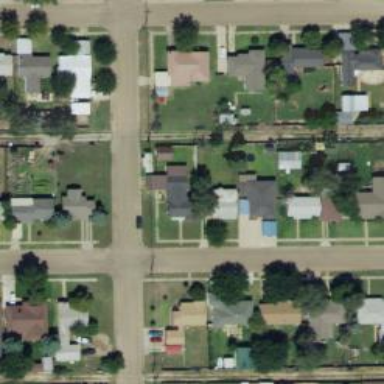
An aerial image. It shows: Alley classified as service road.